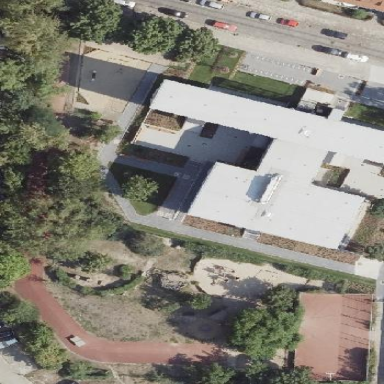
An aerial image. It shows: Playground area for leisure activities on the land.